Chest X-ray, AP view. Patient: 71 years old, sex M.
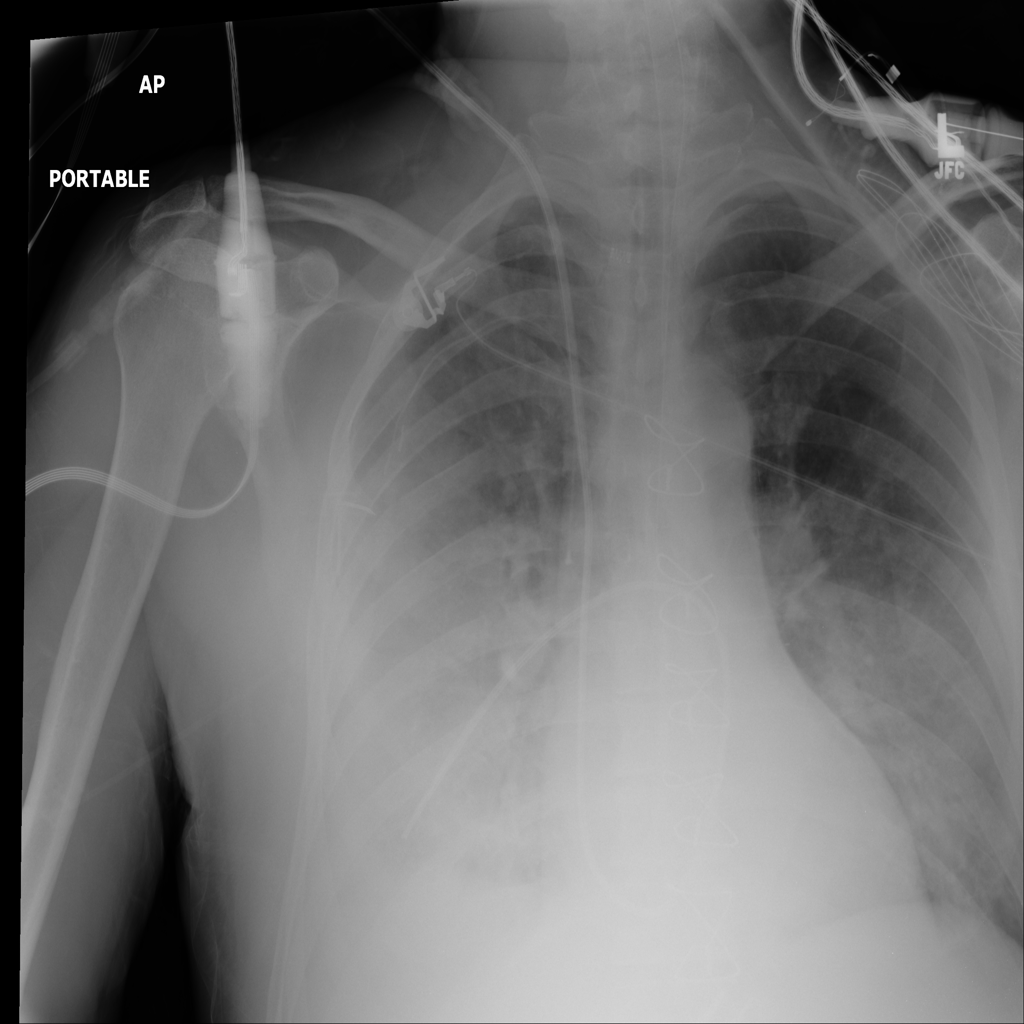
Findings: Consolidation, Edema, Infiltration, Pneumonia